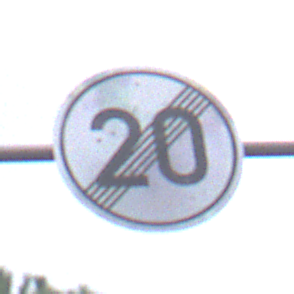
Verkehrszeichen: EndeGeschwindigkeit20
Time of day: MorningAfternoon
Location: Outdoor (Urban)
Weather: Overcast
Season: NotSpecified
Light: Natural